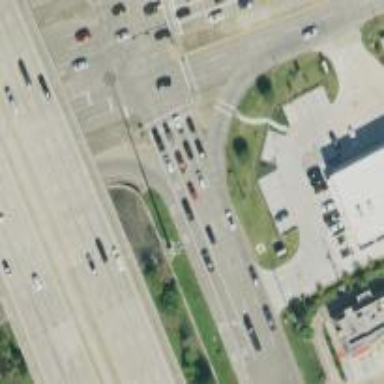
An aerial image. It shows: Secondary road with frontage road.